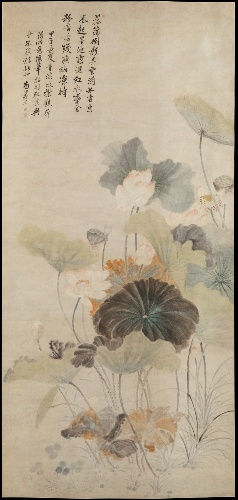
Title: 清    佚名　仿惲壽平    夏夜清荷圖    軸|Lotuses on a summer evening
Artist: Yun Shouping
Artist bio: Chinese, 1633–1690
Date: likely 18th century
Object type: Hanging scroll
Classification: Paintings
Medium: Hanging scroll; ink and color on paper
Culture: China
Period: Qing dynasty (1644–1911)
Dimensions: Image: 82 5/16 x 38 11/16 in. (209.1 x 98.3 cm)
Overall with mounting: 129 x 40 3/8 in. (327.7 x 102.6 cm)
Overall with knobs: 129 x 44 3/4 in. (327.7 x 113.7 cm)
Department: Asian Art
Credit line: Gift of Marie-Hélène and Guy Weill, in honor of Professor Wen Fong, 1982
Accession year: 1982
Repository: Metropolitan Museum of Art, New York, NY
Tags: Lotuses